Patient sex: F
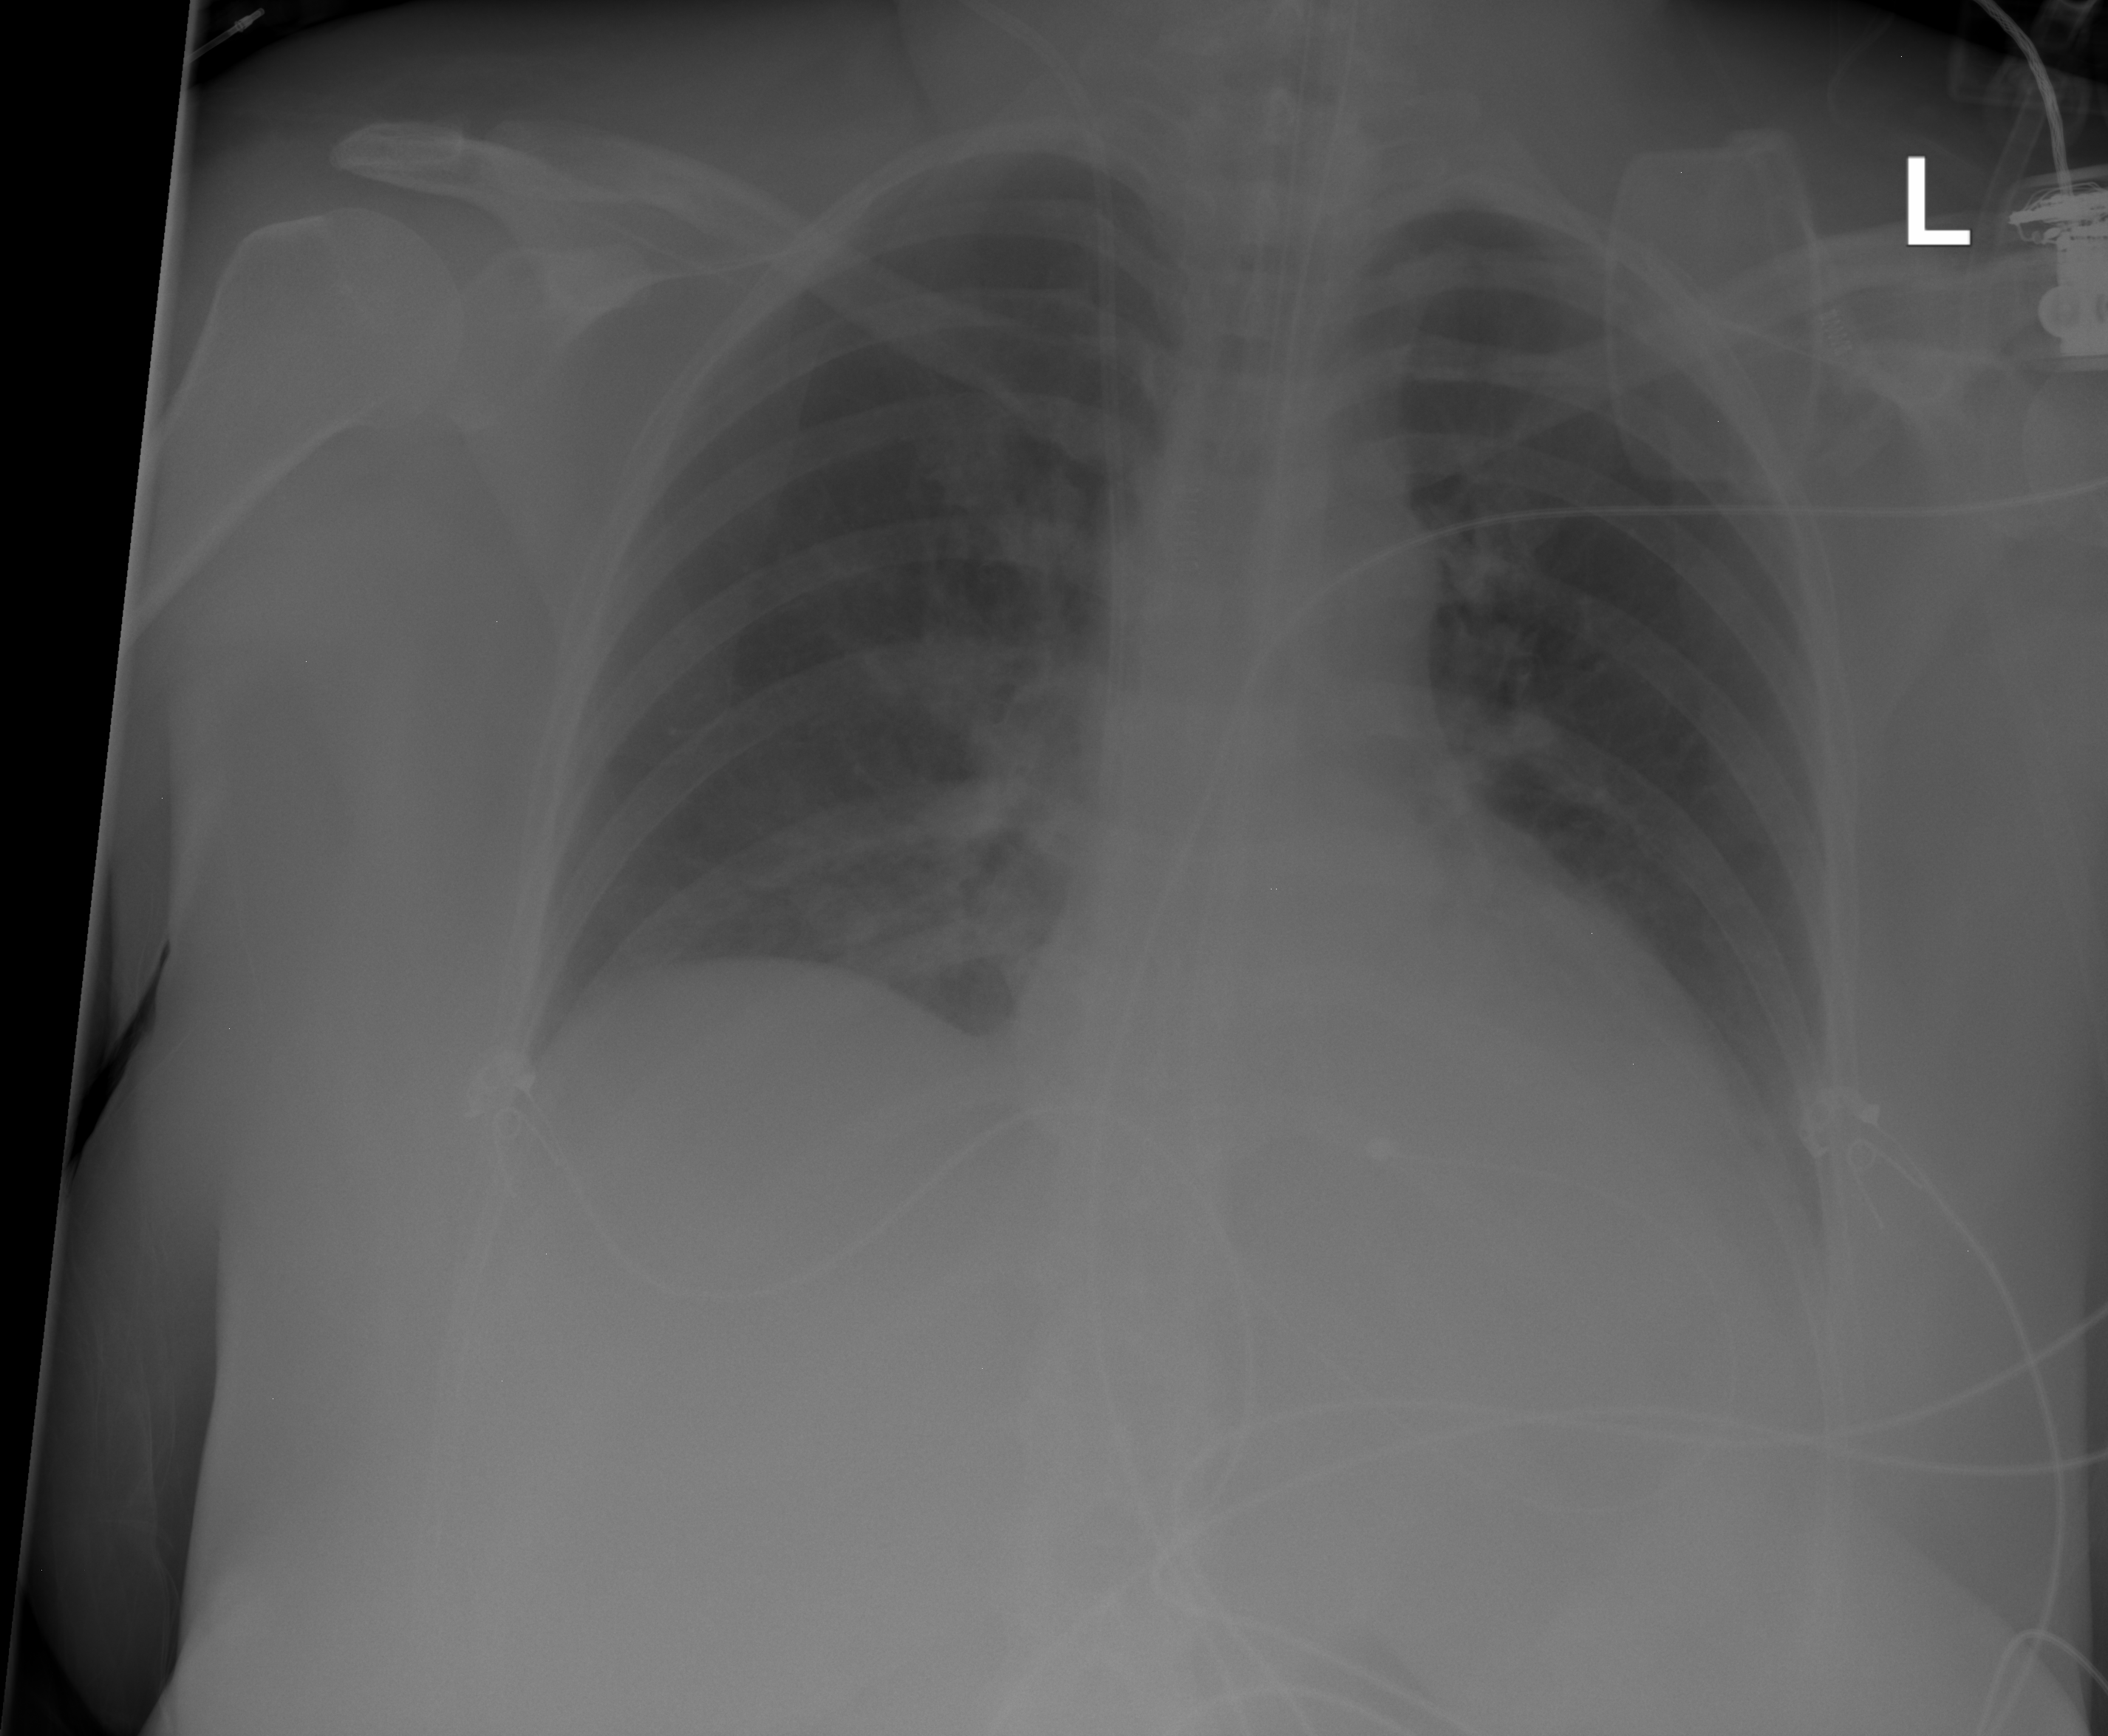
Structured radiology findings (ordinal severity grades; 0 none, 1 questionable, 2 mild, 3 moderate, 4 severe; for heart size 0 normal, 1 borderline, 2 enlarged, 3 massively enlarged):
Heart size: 0
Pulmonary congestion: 0
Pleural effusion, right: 0
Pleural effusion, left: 0
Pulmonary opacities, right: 1
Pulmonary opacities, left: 0
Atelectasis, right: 1
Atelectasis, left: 2